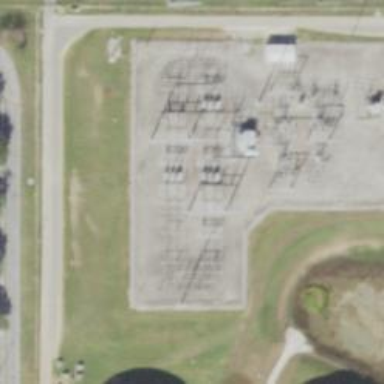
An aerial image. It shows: Switch for power supply.